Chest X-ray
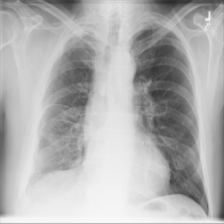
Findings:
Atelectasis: negative
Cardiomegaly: negative
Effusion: negative
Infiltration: negative
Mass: negative
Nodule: negative
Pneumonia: negative
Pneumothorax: negative
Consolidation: negative
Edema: negative
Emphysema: negative
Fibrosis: negative
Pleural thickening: negative
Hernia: negative